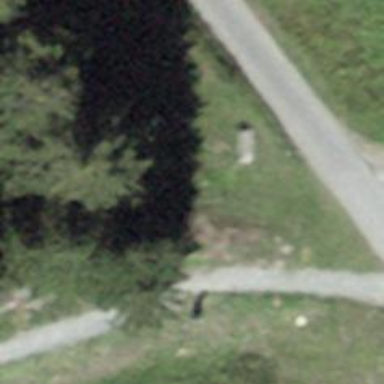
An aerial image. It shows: Bench for seating.